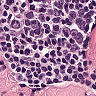
Metastatic tissue present: no